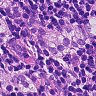
Metastatic tissue present: yes